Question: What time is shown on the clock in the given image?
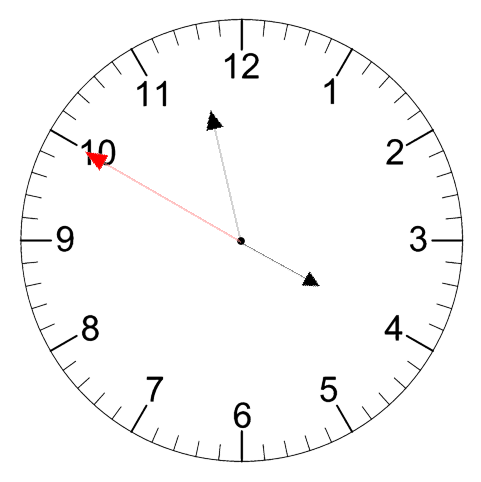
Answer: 03:57:50